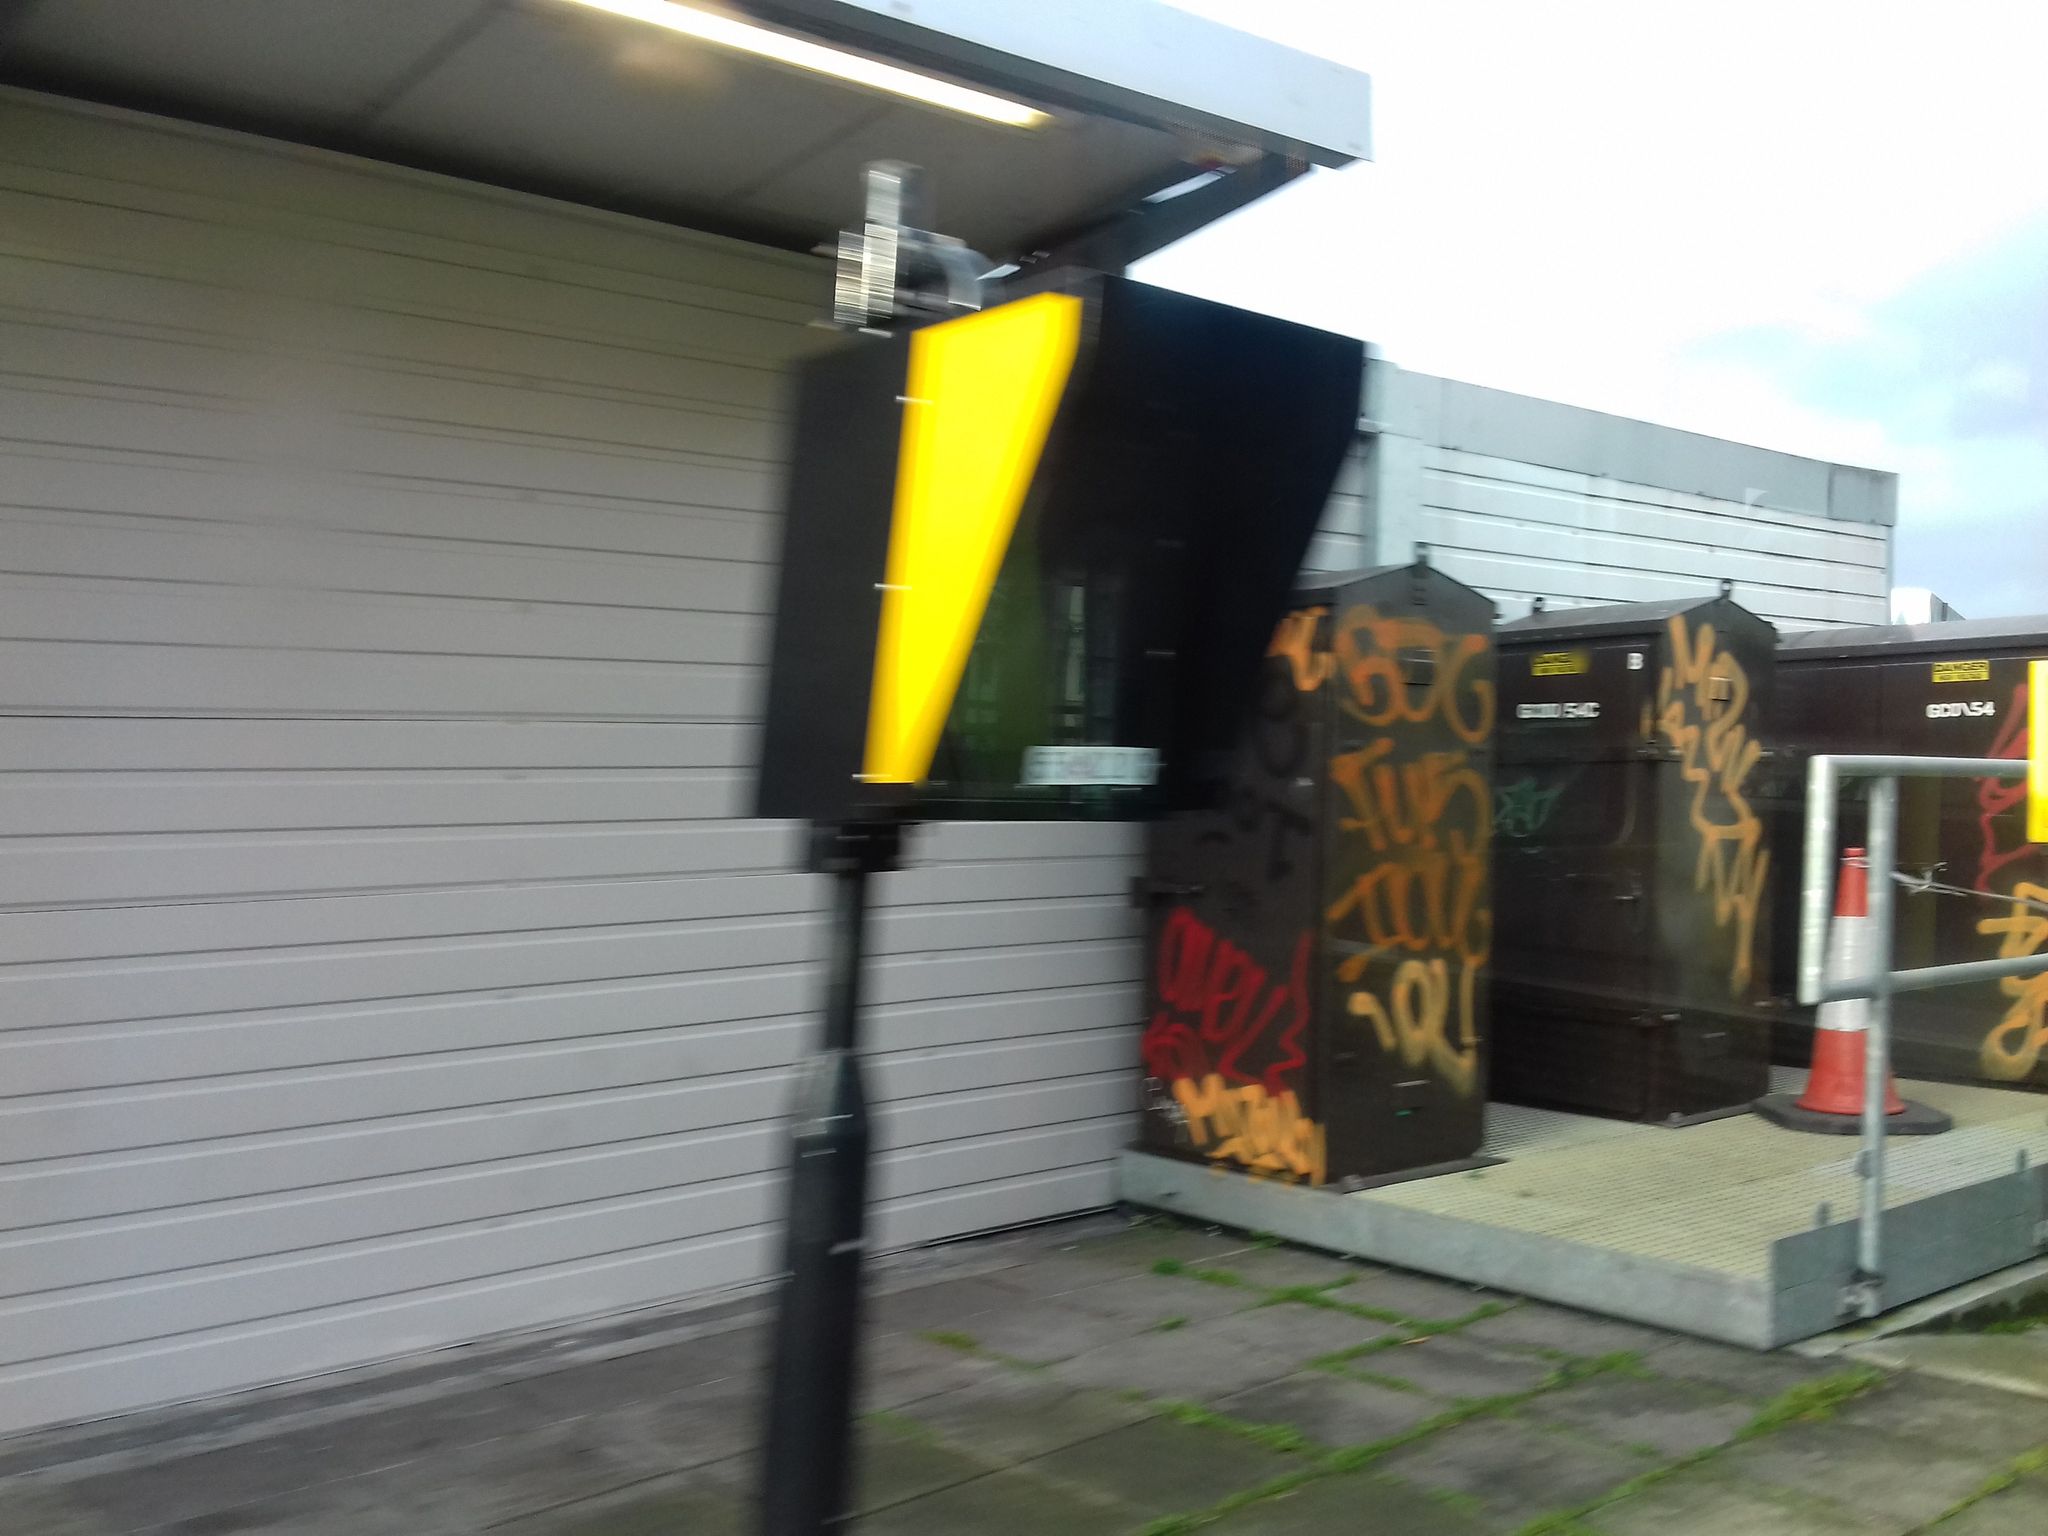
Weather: snowy
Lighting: day
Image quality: good
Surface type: walking surface
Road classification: steps, footway, corridor
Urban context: urban centre
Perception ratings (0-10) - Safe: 2.79, Lively: 0.87, Beautiful: 3.05, Boring: 1.6, Depressing: 6.56, Wealthy: 8.7